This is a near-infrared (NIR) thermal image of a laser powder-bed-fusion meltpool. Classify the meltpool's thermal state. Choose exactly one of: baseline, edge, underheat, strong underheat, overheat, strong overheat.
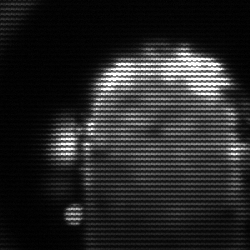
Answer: baseline